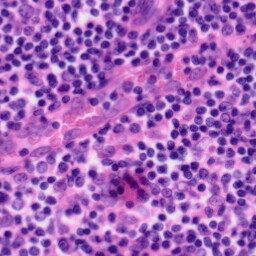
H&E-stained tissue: Tonsil